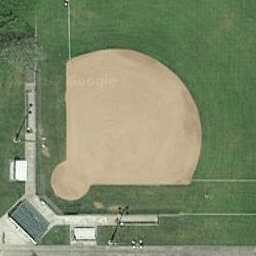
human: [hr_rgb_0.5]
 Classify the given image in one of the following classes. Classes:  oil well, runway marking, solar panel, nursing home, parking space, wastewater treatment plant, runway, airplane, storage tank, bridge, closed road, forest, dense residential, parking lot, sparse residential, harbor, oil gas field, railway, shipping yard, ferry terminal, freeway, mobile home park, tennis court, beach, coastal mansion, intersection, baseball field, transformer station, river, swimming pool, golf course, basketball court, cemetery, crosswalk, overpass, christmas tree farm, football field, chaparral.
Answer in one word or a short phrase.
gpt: baseball field